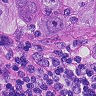
Metastatic tissue present: yes